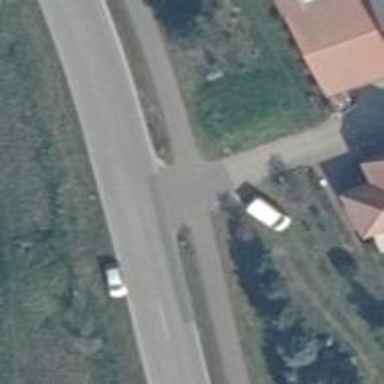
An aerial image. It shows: Secondary road with asphalt surface.